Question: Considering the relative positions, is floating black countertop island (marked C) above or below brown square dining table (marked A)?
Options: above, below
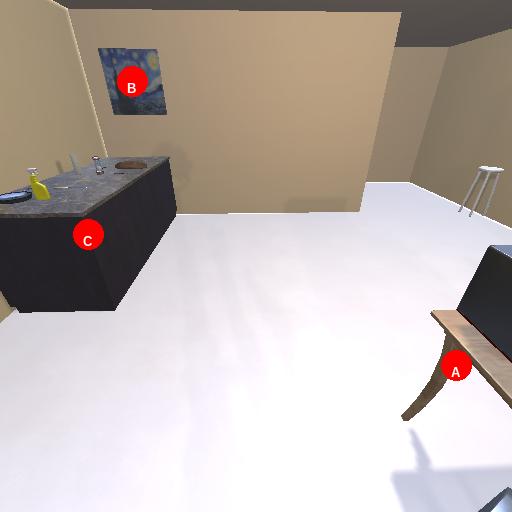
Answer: above